Question: Count the number of objects in the diagram.
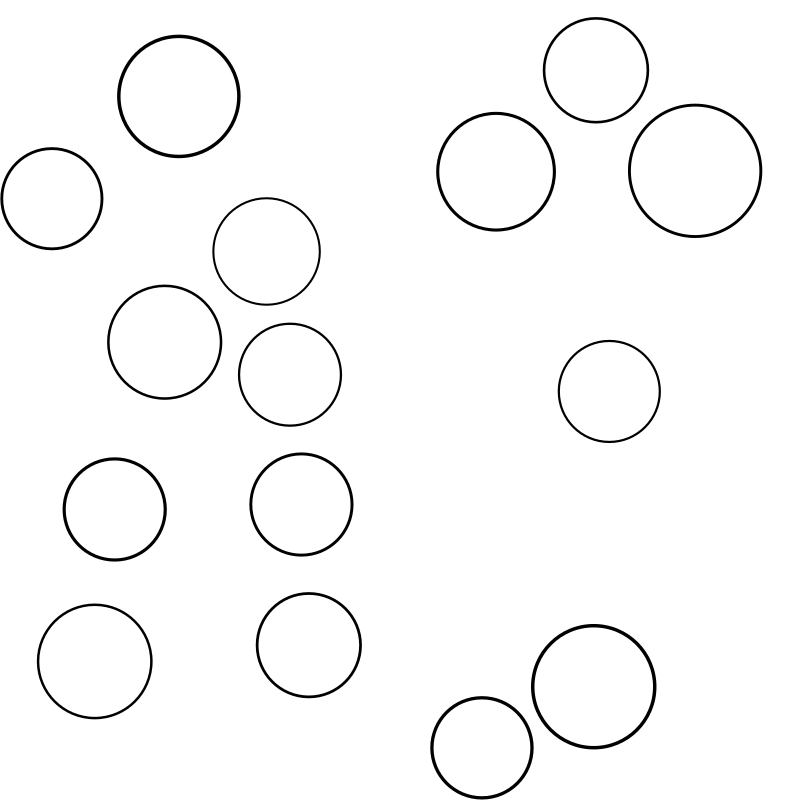
Answer: 15